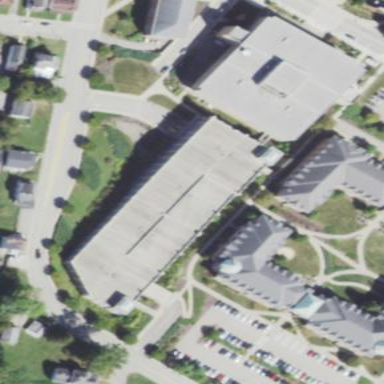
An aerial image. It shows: College dormitories building designated as College Dorms.